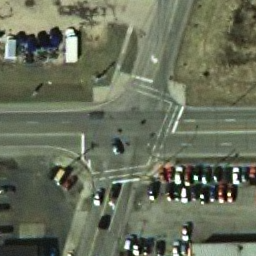
Label: intersection